Field crop: maize
Growth stage: 2
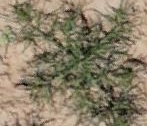
Species: salsola